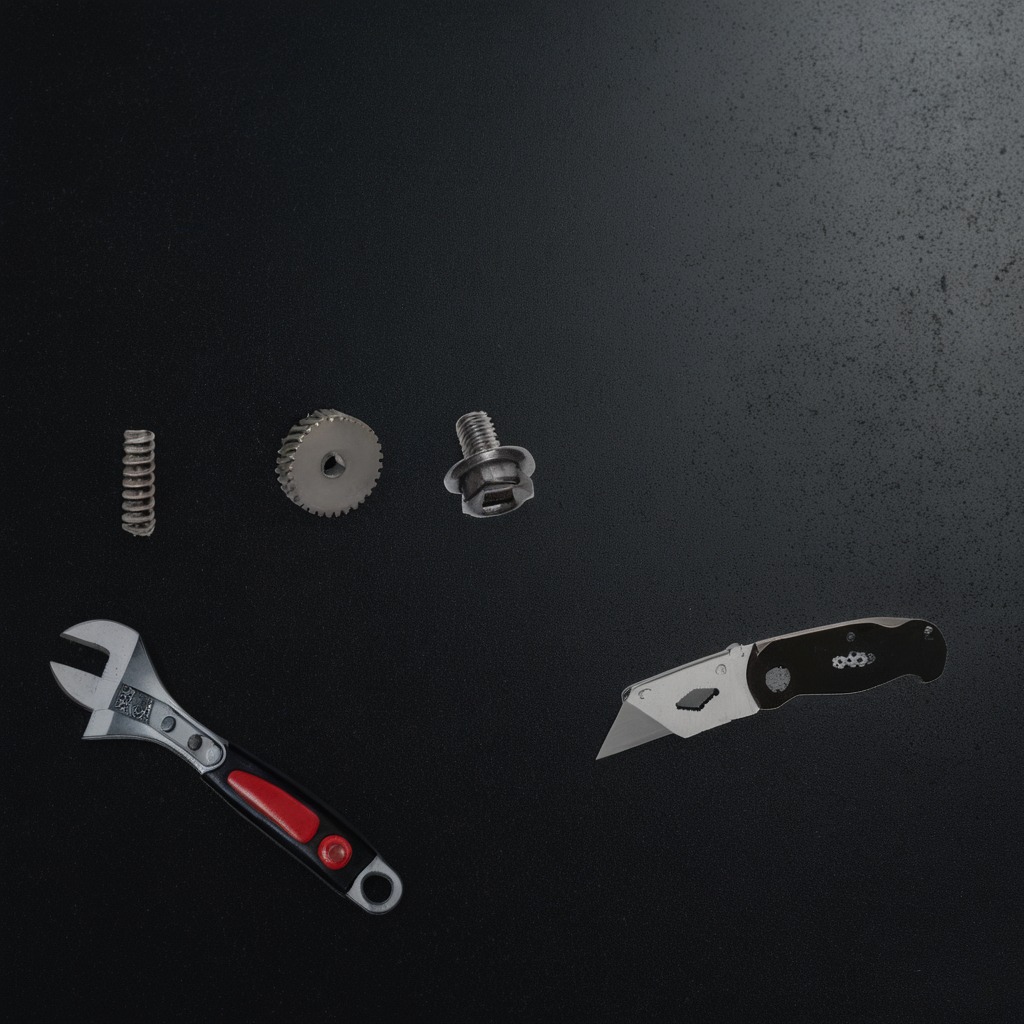
A steel gear with teeth, a utility knife, a metal machine screw, a coiled metal spring, and a wrench are lying on a clean granite tabletop inside a workshop at night dim ambient light soft shadows worn but beneath the mat